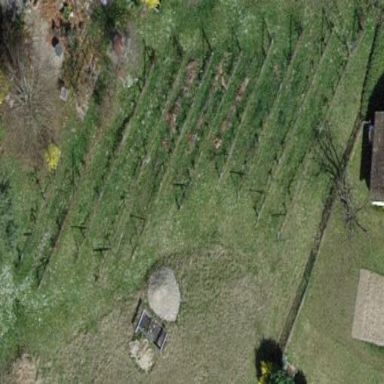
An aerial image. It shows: Vineyard.